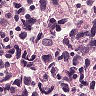
Metastatic tissue present: yes